Question: I am using a custom 'BaseAdapter' with the following getView() method:
'''
@Override
public View getView(int position, View convertView, ViewGroup parent) {
LayoutInflater inflater = (LayoutInflater) context.getSystemService(Context.LAYOUT_INFLATER_SERVICE);
if(getItemViewType(position) == VIEW_TYPE_HEADER) {
convertView = inflater.inflate(R.layout.actionbarspinner_header, parent, false);
} else {
convertView = inflater.inflate(android.R.layout.simple_dropdown_item_1line, parent, false);
assert convertView != null;
TextView textView = (TextView) convertView.findViewById(android.R.id.text1);
textView.setText("Manage stores");
textView.setTextColor(0xffffff);
}
return convertView;
}
'''
And even though I force the text color to show white (I have tried without forcing it), it looks like this:

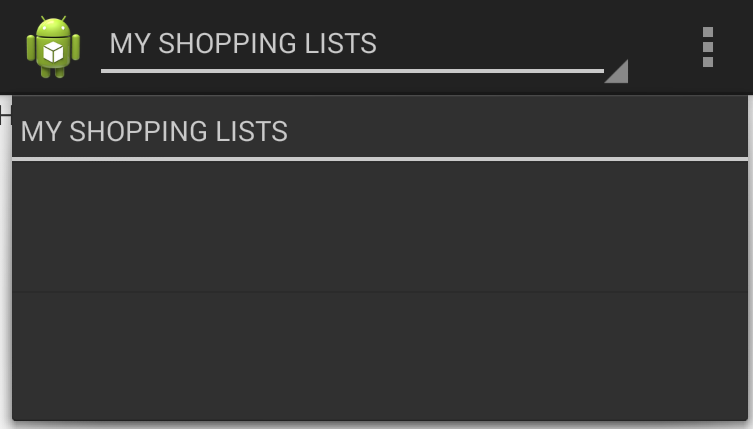
Answer: 'textView.setTextColor(0xffffff);' sets the text to transparent white.